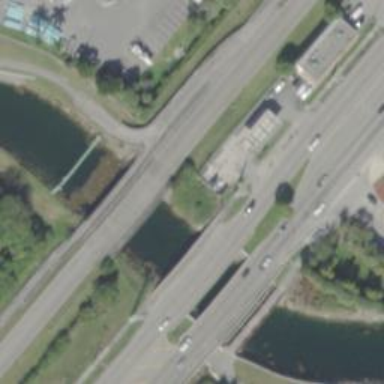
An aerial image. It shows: Asphalt bridge on busway.